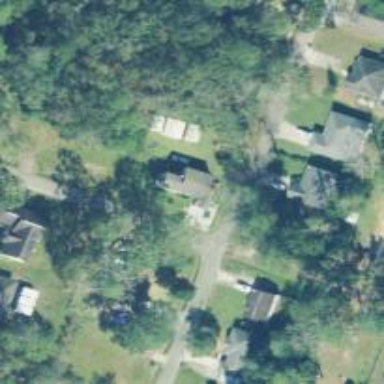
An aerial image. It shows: Residential road.